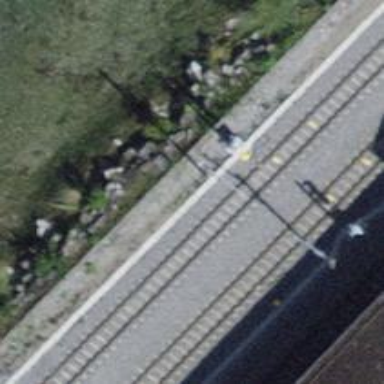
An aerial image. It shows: Railway signal.